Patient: sex M, age 42
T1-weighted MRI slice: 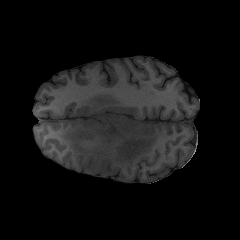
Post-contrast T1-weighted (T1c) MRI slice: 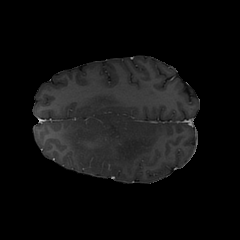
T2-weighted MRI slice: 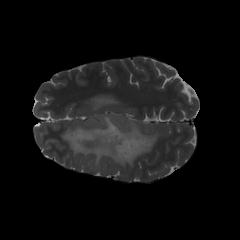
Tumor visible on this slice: yes
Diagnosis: Astrocytoma, IDH-mutant
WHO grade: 3